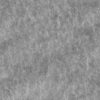
Label: not_dusty